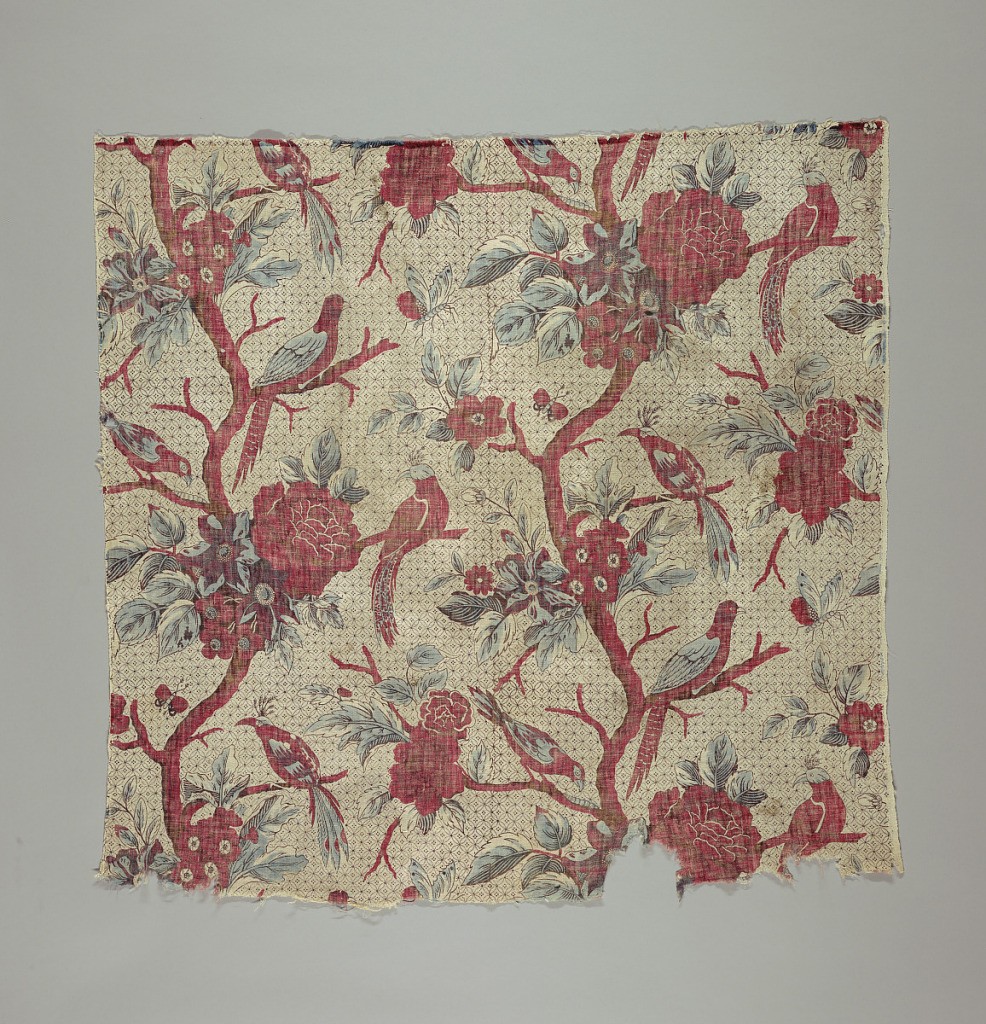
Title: Textile
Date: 1780–89
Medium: cotton Technique: block printed on plain weave
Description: Printed cotton with flowering trees with birds perched on branches on a small scale background pattern of overlapped circles.